Question: I have a table where the final column is derived by equation involving three column. The script is showing an error.
[]
The formula for 'Final' column is:
'''
df.['Final']=MAX(0,MIN(df.val,((df.val-df.mean)/df.sd)-10))
'''
error is:
> ValueError: The truth value of a Series is ambiguous. Use a.empty, a.bool(), a.item(), a.any() or a.all().
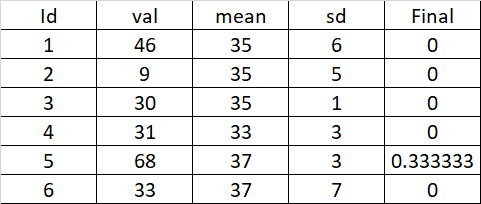
Answer: Change the name of the column otherwise pandas makes confusion with the method mean. Then, recall that the python min and max are not vectorized but you can compute them with pandas:
'''
import pandas as pd
import numpy as np
df = pd.DataFrame({'val': [46,9,30,31,68,33],
'mn': [35,35,35,33,37,37],
'sd': [6,5,1,3,3,7]})
df['normed'] = ((df.val - df.mn) / df.sd) - 10
df['minned'] = df[['val', 'normed']].min(axis=1)
df['final'] = df.minned.apply(lambda x: 0 if x < 0 else x)
# val mn sd normed minned final
# 0 46 35 6 - 8.166667 - 8.166667 0.000000
# 1 9 35 5 -15.200000 -15.200000 0.000000
# 2 30 35 1 -15.000000 -15.000000 0.000000
# 3 31 33 3 -10.666667 -10.666667 0.000000
# 4 68 37 3 0.333333 0.333333 0.333333
# 5 33 37 7 -10.571429 -10.571429 0.000000
'''